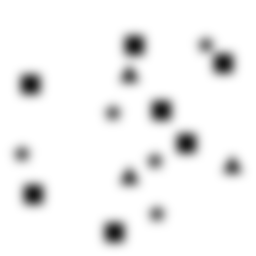
Squares: 7
Triangles: 3
Stars: 5
Total shapes: 15